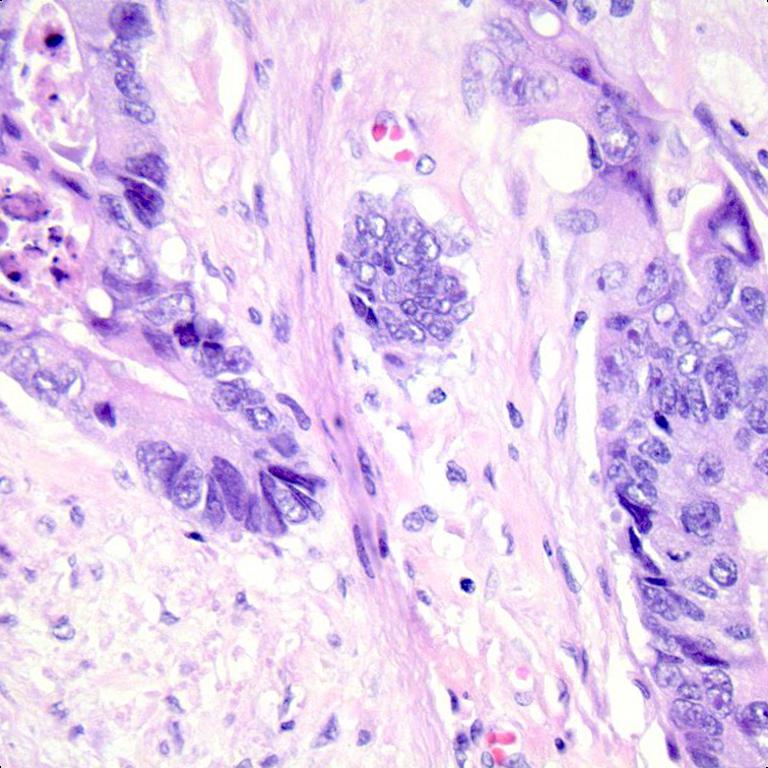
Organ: colon
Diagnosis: adenocarcinomas